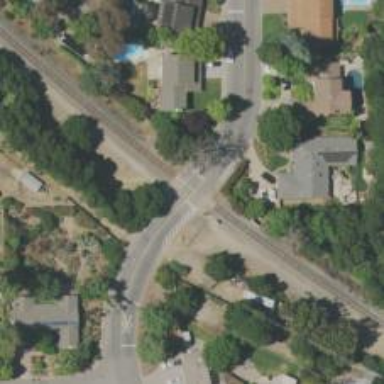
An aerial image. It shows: Level crossing with light signals and saltire markings.